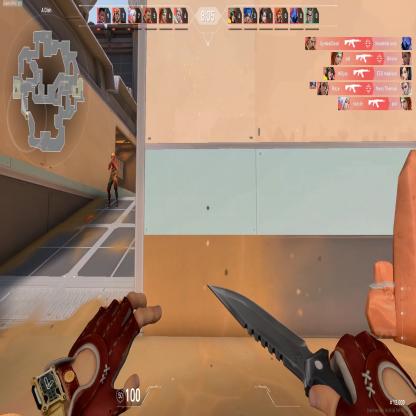
Label: enemy